Question: I have a function that I am using for a foreach loop that the 3 latest posts from the mySQL DB.
'''
function latest_posts_footer(PDO $dbh) {
global $dbh;
$stmt = $dbh->prepare("
SELECT *
FROM posts
ORDER BY post_date DESC
LIMIT 0, 3
");
$stmt->execute();
return $stmt->fetchAll();
}
latest_posts_footer($dbh);
$latest_posts_footer = latest_posts_footer($dbh);
'''
The post_date type is DATETIME which works correctly.
I know that the query: 'SELECT YEAR(post_date) FROM posts;' gives me the year out my post_date.
To just show the raw DATETIME I can simply do:

Which would bring me the output: .
How do I from that output with PHP? Help is more than appreciated. Thanks!
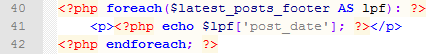
Answer: What do you exactly mean by 'YEAR'?
'''
$yearOnly = date("Y", $lpf['post_date']);
'''
<URL>